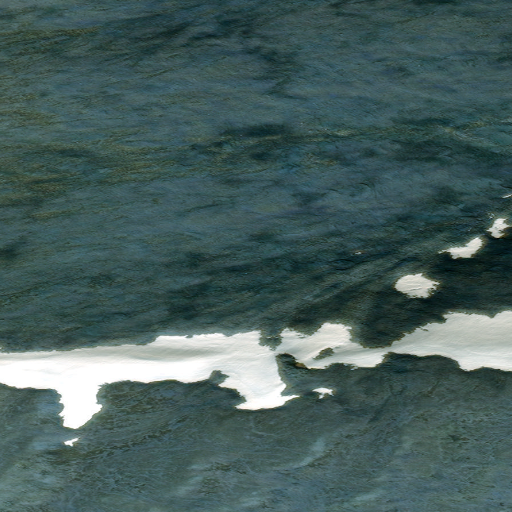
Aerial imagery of mountain in Alaska named Mastodon Dome containing only unknown